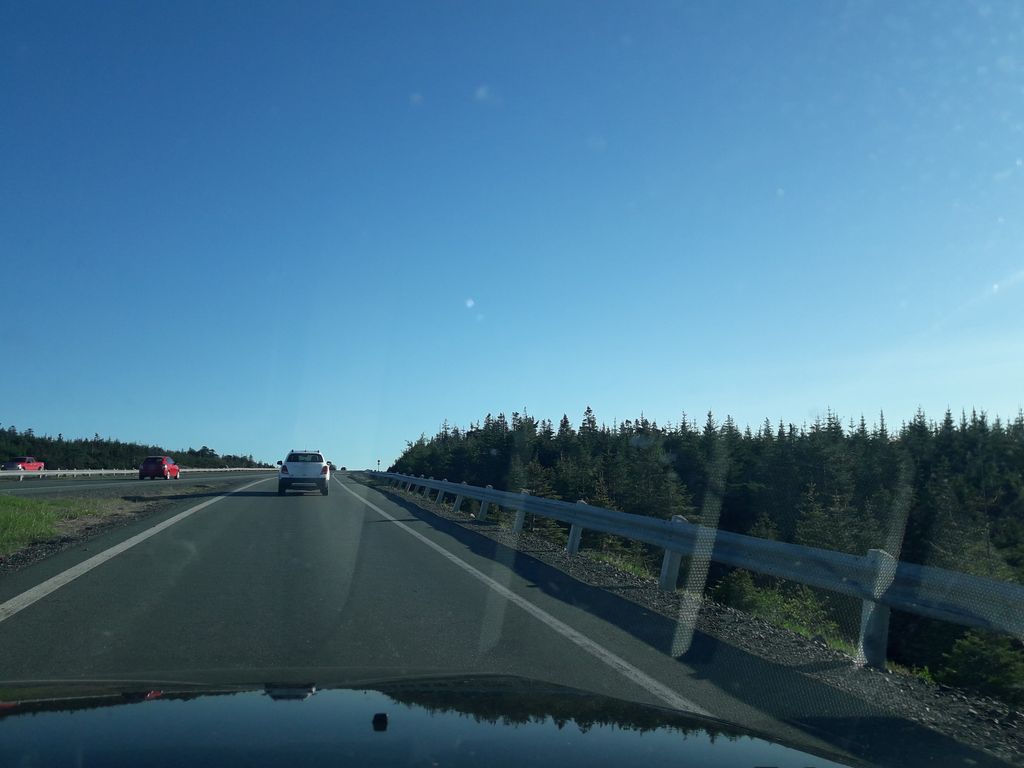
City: st_johns